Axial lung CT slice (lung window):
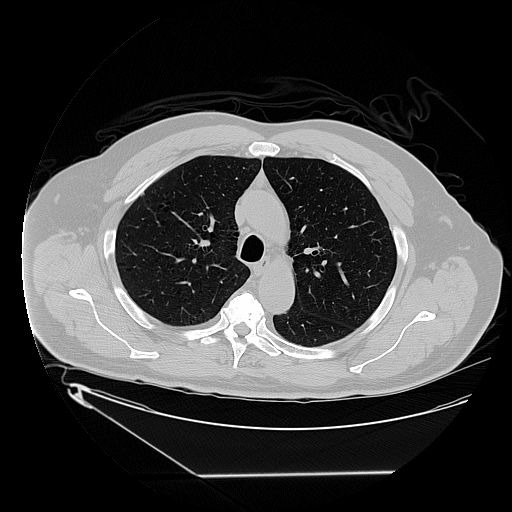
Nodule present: no